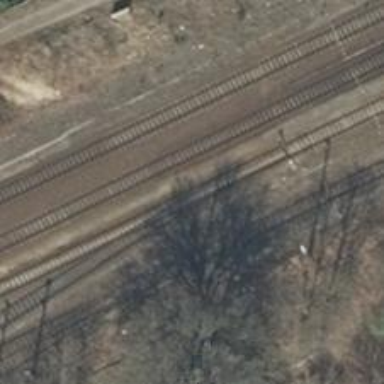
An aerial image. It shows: Siding railway line with electrified contact line for the trains.